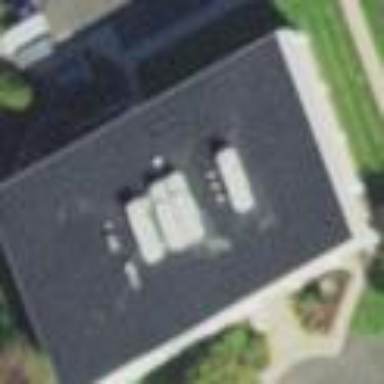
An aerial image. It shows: Commercial building.